Question: I wanted to test the implementation of a convolutional nn with 2 conv layers and two fully connected layers. The simple neural network model works fine for me but I have an issue when I add the conv layers. Initially I wanted to tune different hyperparameters to optimize the performance of the model.
To try to understand why the training was not working (the validation accuracy staying around the value 0.1), I also added visualization through TensorBoard.
When I run the following code, with just one set of hyperparameters, the model isn't really training because the accuracy never increases. However, I was able to see with TensorBoard that all my variables were initialized, and the biaises were updated but not the weight matrices for the different layers.
This is what I have with TensorBoard:

I really don't understand why the model struggles to update the weights. I know it can sometimes come from the initialization but I think I used the right options, right?
If you have any idea where the bug would be I'd be really interested !
PS : the code isn't the most elegant but when I saw it wasn't working I wanted it to be as simple as possible
'''
from __future__ import print_function
import numpy as np
import tensorflow as tf
from six.moves import cPickle as pickle
from six.moves import range
LOGDIR = 'tensorboard_claire/tuning2'
patch_size = 5
kernel_size = 2
depth = 16
num_hidden = 64
def generate_hyperparameters():
# Randomly choose values for the hyperparameters.
return {"learning_rate": 10 ** np.random.uniform(-3, -1),
"batch_size": np.random.randint(1, 100),
"dropout": np.random.uniform(0, 1),
"stddev": 10 ** np.random.uniform(-4, 2)}
pickle_file = 'notMNIST.pickle'
with open(pickle_file, 'rb') as f:
save = pickle.load(f)
train_dataset = save['train_dataset']
train_labels = save['train_labels']
valid_dataset = save['valid_dataset']
valid_labels = save['valid_labels']
test_dataset = save['test_dataset']
test_labels = save['test_labels']
del save # hint to help gc free up memory
print('Training set', train_dataset.shape, train_labels.shape)
print('Validation set', valid_dataset.shape, valid_labels.shape)
print('Test set', test_dataset.shape, test_labels.shape)
image_size = 28
num_labels = 10
num_channels = 1 # grayscale
def reformat(dataset, labels):
dataset = dataset.reshape((-1, image_size, image_size,
num_channels)).astype(np.float32)
labels = (np.arange(num_labels) == labels[:,None]).astype(np.float32)
return dataset, labels
train_dataset, train_labels = reformat(train_dataset, train_labels)
valid_dataset, valid_labels = reformat(valid_dataset, valid_labels)
test_dataset, test_labels = reformat(test_dataset, test_labels)
print('Training set', train_dataset.shape, train_labels.shape)
print('Validation set', valid_dataset.shape, valid_labels.shape)
print('Test set', test_dataset.shape, test_labels.shape)
def conv_layer(data, weights, biases):
conv = tf.nn.conv2d(data, weights, [1, 2, 2, 1], padding='SAME')
hidden = tf.nn.relu(conv + biases)
pool = tf.nn.max_pool(hidden, [1, 2, 2, 1], [1, 2, 2, 1], padding='SAME')
return pool
def reshape_drop(data):
shape = data.get_shape().as_list()
reshape = tf.reshape(data, [shape[0], shape[1] * shape[2] * shape[3]])
return reshape
def train_cnn_and_compute_accuracy(hyperparameters, name='train'):
# Construct a deep network, train it, and return the accuracy on the
# validation data.
batch_size = hyperparameters["batch_size"]
std = hyperparameters["stddev"]
graph = tf.Graph()
with graph.as_default():
# Input data.
tf_train_dataset = tf.placeholder(tf.float32, shape=(batch_size, image_size, image_size, num_channels))
tf_train_labels = tf.placeholder(tf.float32, shape=(batch_size, num_labels))
tf_valid_dataset = tf.constant(valid_dataset)
# Variables
weights = {
'conv1' : tf.Variable(tf.truncated_normal([patch_size, patch_size, num_channels, depth], stddev=std), name='convw1'),
'conv2' : tf.Variable(tf.random_normal([patch_size, patch_size, depth, depth], stddev=std), name='convw2'),
'fc1' : tf.Variable(tf.random_normal([2 * 2 * depth, num_hidden], stddev=std), name='fcw1'),
'fc2' : tf.Variable(tf.random_normal([num_hidden, num_labels], stddev=std), name='fcw2')
}
biases = {
'conv1' : tf.Variable(tf.zeros([depth]), name='convb1'),
'conv2' : tf.Variable(tf.constant(1.0, shape=[depth]), name='convb2'),
'fc1' : tf.Variable(tf.constant(1.0, shape=[num_hidden]), name='fcb1'),
'fc2' : tf.Variable(tf.constant(1.0, shape=[num_labels]), name='fcb2')
}
# Neural network model with 2 convolutional layers and 2 fully connected layers
# with max pooling and dropout
with tf.name_scope("1st_conv_layer"):
conv_1_train = conv_layer(tf_train_dataset, weights['conv1'], biases['conv1'])
conv_1_valid = conv_layer(tf_valid_dataset, weights['conv1'], biases['conv1'])
tf.summary.histogram("convw1", weights['conv1'])
tf.summary.histogram("convb1", biases['conv1'])
with tf.name_scope("2nd_conv_layer"):
conv_2_train = conv_layer(conv_1_train, weights['conv2'], biases['conv2'])
conv_2_valid = conv_layer(conv_1_valid, weights['conv2'], biases['conv2'])
tf.summary.histogram("convw2", weights['conv2'])
tf.summary.histogram("convb2", biases['conv2'])
with tf.name_scope('dropout'):
dropped_train = tf.nn.dropout(conv_2_train, hyperparameters["dropout"])
dropped_valid = tf.nn.dropout(conv_2_valid, hyperparameters["dropout"])
reshape_train = reshape_drop(dropped_train)
reshape_valid = reshape_drop(dropped_valid)
with tf.name_scope("1st_fc_layer"):
fc1_train = tf.nn.relu(tf.matmul(reshape_train, weights['fc1']) + biases['fc1'])
fc1_valid = tf.nn.relu(tf.matmul(reshape_valid, weights['fc1']) + biases['fc1'])
tf.summary.histogram("fcw1", weights['fc1'])
tf.summary.histogram("fcb1", biases['fc1'])
with tf.name_scope("2nd_fc_layer"):
fc2_train = tf.nn.relu(tf.matmul(fc1_train, weights['fc2']) + biases['fc2'])
fc2_valid = tf.nn.relu(tf.matmul(fc1_valid, weights['fc2']) + biases['fc2'])
tf.summary.histogram("fcw2", weights['fc2'])
tf.summary.histogram("fcb2", biases['fc2'])
# Predictions
logits = fc2_train
train_prediction = tf.nn.softmax(logits)
valid_prediction = tf.nn.softmax(fc2_valid)
# Loss with or without regularization
with tf.name_scope('xentropy'):
loss = tf.reduce_mean(tf.nn.softmax_cross_entropy_with_logits(labels=tf_train_labels, logits=logits))
tf.summary.scalar("xent", loss)
# Decaying learning rate and GradientDescent optimizer
with tf.name_scope('train'):
global_step = tf.Variable(0, trainable=False)
learning_rate = tf.train.exponential_decay(hyperparameters["learning_rate"], global_step, 100, 0.96, staircase=True)
tf.summary.scalar("learning_rate", learning_rate)
optimizer = tf.train.AdamOptimizer(learning_rate).minimize(loss, global_step=global_step)
with tf.name_scope("valid_accuracy"):
correct_prediction = tf.equal(tf.argmax(valid_prediction, 1), tf.argmax(valid_labels, 1))
#Casts a tensor to a new type.
accuracy = tf.reduce_mean(tf.cast(correct_prediction, tf.float32))
tf.summary.scalar("valid_accuracy", accuracy)
num_steps = 1001
val_acc = 0
with tf.Session(graph=graph) as session:
summ = tf.summary.merge_all()
tf.global_variables_initializer().run()
writer = tf.summary.FileWriter(LOGDIR+"/"+make_hparam_string(hyperparameters))
writer.add_graph(session.graph)
for step in range(num_steps):
offset = (step * batch_size) % (train_labels.shape[0] - batch_size)
batch_data = train_dataset[offset:(offset + batch_size), :, :, :]
batch_labels = train_labels[offset:(offset + batch_size), :]
feed_dict = {tf_train_dataset : batch_data, tf_train_labels : batch_labels}
_, l, predictions, summary = session.run([optimizer, loss, train_prediction, summ], feed_dict=feed_dict)
if step in np.arange(0, num_steps, 70):
print("Current step: " + str(step))
val_acc = accuracy.eval()
print("Validation accuracy : " + str(val_acc))
if step % 5 == 0:
writer.add_summary(summary, step)
return val_acc
session.close()
writer.close()
def make_hparam_string(h):
learning_rate = h["learning_rate"]
batch_size = h["batch_size"]
dropout = h["dropout"]
stddev = h["stddev"]
return ("lr_" + str(learning_rate) + ",dp_" + str(dropout) + ",batch_size_" + str(batch_size) + ",stddev_" + str(stddev))
# Generate a bunch of hyperparameter configurations.
hyperparameter_configurations = [generate_hyperparameters() for _ in range(5)]
# Launch some experiments.
results = []
for hyperparameters in hyperparameter_configurations:
print("Hyperparameters : ", hyperparameters.values())
acc = train_cnn_and_compute_accuracy(hyperparameters)
results.append(acc)
'''
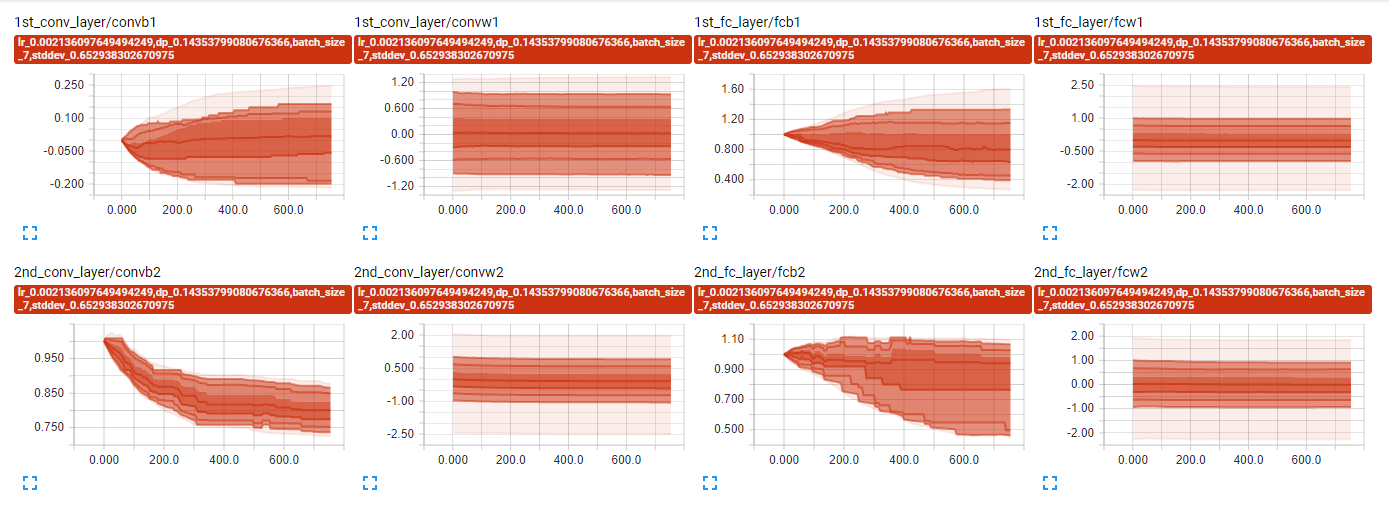
Answer: The code is a bit messy, but in any case the std of 100 is enormous, it should be around 0.1 and less. Next thing is that you should not use relu (or any other activation function) for the last layer before the soft max. Then dropout limits are quite wide as well, if you want to keep them, at least try to remove drop-out and make sure network can train without it (if you randomly get 0.1 your weights will hardly get updated) and return it afterwards.
Try to fix this first and if it doesn't help, we can look closer.